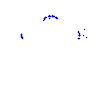
Particle: kaon